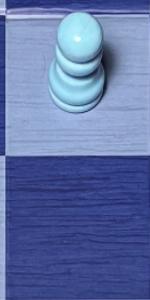
Label: Empty